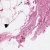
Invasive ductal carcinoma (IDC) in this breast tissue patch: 0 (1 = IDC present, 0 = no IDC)